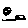
Label: moon